Question: I am trying to extend the border line of each div so it has full height, see the following picture:

'''
<div class="wrapper">
<div class="box1row box1top">
<div class="arrow"><img src="./img/circle_arrow_right.png" class="arrowimage"></div>
<div class="numbers">1.</div>
<div class="text">Lorem ipsum dolor sit amet, consectetur adipiscing elit. Fusce non lacus scelerisque dui eleifend viverra. Vestibulum venenatis ornare pulvinar.</div>
</div>
<div class="box1row box1bottom">
<div class="arrow">&nbsp;</div>
<div class="numbers">2.</div>
<div class="text">Lorem ipsum dolor sit amet, consectetur adipiscing elit. Fusce non lacus scelerisque dui eleifend viverra. Vestibulum venenatis ornare pulvinar. Mauris euismod sem ornare nisi consequat quis tincidunt turpis tempor. Vivamus mollis luctus nulla sit amet consequat.</div>
</div>
</div>
'''
'''
.wrapper {
margin-bottom: 1.5em;
}
.arrow {
display: block;
float: left;
border-right: 1px solid #ddd;
width:40px;
text-align:center;
padding-top:5px;
}
.arrowimage {
width: 16px;
height: 16px;
}
.text {
display: block;
float:left;
border-left: 1px solid #ddd;
width:585px;
padding-left:5px;
margin-left: -1px;
}
.numbers {
display: block;
float:left;
border-left: 1px solid #ddd;
width:30px;
text-align:center;
margin-left: -1px;
}
.box1row {
border: 1px solid #ddd;
margin-bottom: -1px;
}
.box1top {
border-top-right-radius: 4px;
border-top-left-radius: 4px;
}
.box1bottom {
border-bottom-right-radius: 4px;
border-bottom-left-radius: 4px;
}
'''
How do I extend the line vertically using CSS?
I am using this together with mPDF which is a class to convert HTML/CSS to PDF. mPDF does not allow border-radius to be applied to the table element, and thus I am doing a div-solution.
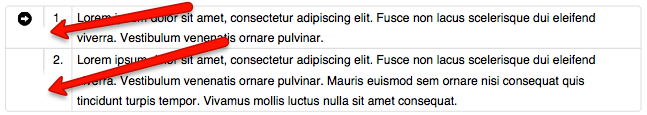
Answer: Since it's tabular data use a '<table>' with 'border-collapse:collapse' and turn off all outer borders:
### HTML
'''
<div class="wrapper">
<table>
<tr>
<td class="arrow"><img src="./img/circle_arrow_right.png" class="arrowimage"></td>
<td class="numbers">1.</td>
<td class="text">Lorem ipsum dolor sit amet, consectetur adipiscing elit. Fusce non lacus scelerisque dui eleifend viverra. Vestibulum venenatis ornare pulvinar.</td>
</tr>
<! -- ...... -->
<tr>
<td class="arrow">&nbsp;</td>
<td class="numbers">2.</td>
<td class="text">Lorem ipsum dolor sit amet, consectetur adipiscing elit. Fusce non lacus scelerisque dui eleifend viverra. Vestibulum venenatis ornare pulvinar. Mauris euismod sem ornare nisi consequat quis tincidunt turpis tempor. Vivamus mollis luctus nulla sit amet consequat.</td>
</tr>
</table>
</div>
'''
### CSS
'''
/* collapse all borders */
.wrapper table{
width:100%;
border-collapse:collapse;
}
/* activate all borders */
.wrapper table td {
border:1px solid #ddd;
}
/* turn off unnecessary borders: */
.wrapper table tr:first-child td{
border-top:none;
}
.wrapper table tr:last-child td{
border-bottom:none;
}
.wrapper table tr td:last-child{
border-right:none;
}
.wrapper table tr td:first-child{
border-left:none;
}
/* other elements */
.arrow {
width:40px;
text-align:center;
padding-top:5px;
}
.arrowimage {
width: 16px;
height: 16px;
}
.text {
width:585px;
padding-left:5px;
}
.numbers {
width:30px;
text-align:center;
}
'''
Then you can achieve the 'rounded borders' effect by using 'border-radius' on your '.wrapper':
'''
.wrapper {
margin-bottom: 1.5em;
border: 1px solid #ddd;
border-radius: 4px;
}
'''
<URL>